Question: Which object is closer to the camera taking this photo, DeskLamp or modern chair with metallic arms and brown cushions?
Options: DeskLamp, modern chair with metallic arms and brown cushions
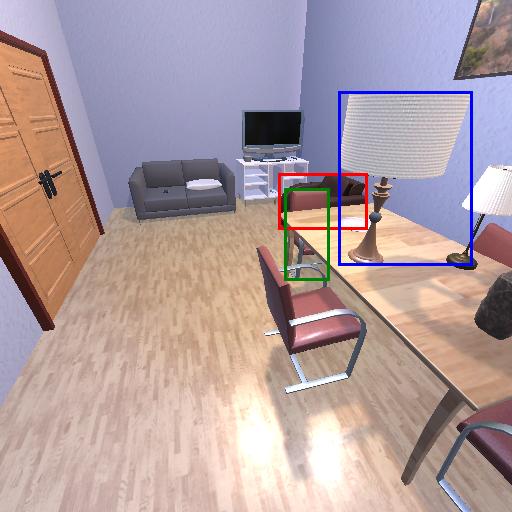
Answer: DeskLamp